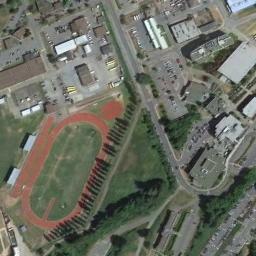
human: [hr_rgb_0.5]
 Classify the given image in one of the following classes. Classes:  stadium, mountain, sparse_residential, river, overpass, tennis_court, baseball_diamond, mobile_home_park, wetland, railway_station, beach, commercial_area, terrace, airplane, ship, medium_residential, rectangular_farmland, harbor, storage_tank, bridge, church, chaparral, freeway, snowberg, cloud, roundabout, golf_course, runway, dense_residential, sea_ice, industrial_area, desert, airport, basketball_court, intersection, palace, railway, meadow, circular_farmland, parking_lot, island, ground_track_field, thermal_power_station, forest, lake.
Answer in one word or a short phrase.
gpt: ground_track_field